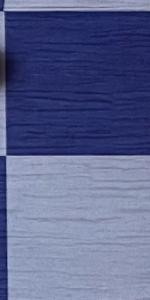
Label: Empty